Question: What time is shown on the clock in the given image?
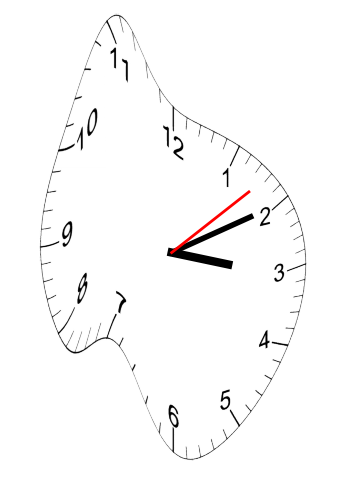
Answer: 03:10:08